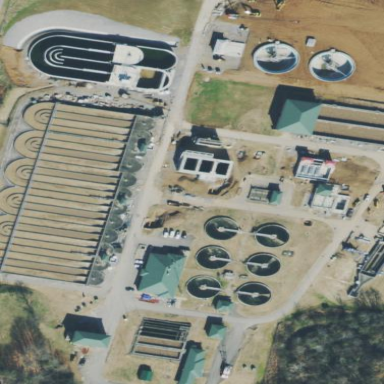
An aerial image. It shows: Wastewater plant.